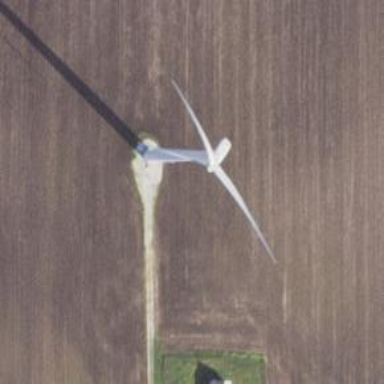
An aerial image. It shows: Wind generator using wind turbines of horizontal axis.